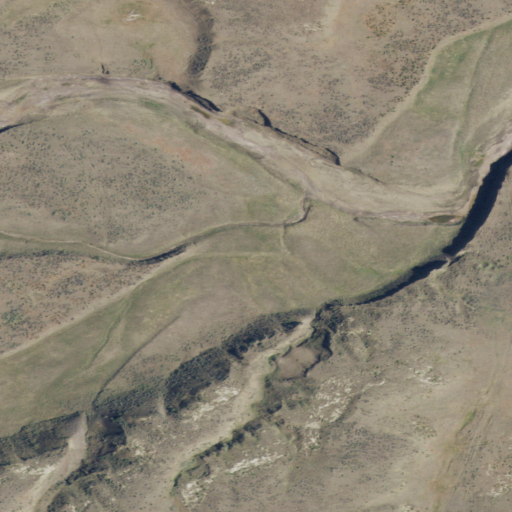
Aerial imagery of valley in Montana named Hay Coulee containing grassland, shrub, and herbaceous wetlands